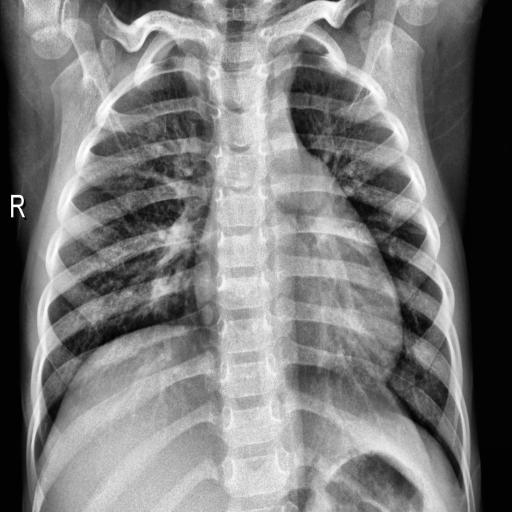
Finding: NORMAL